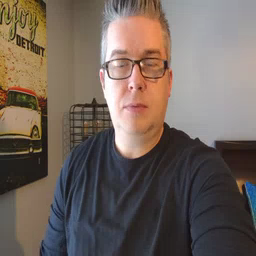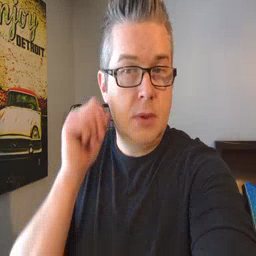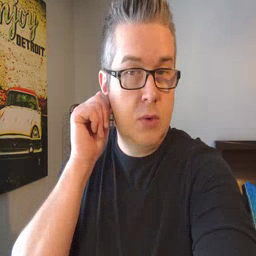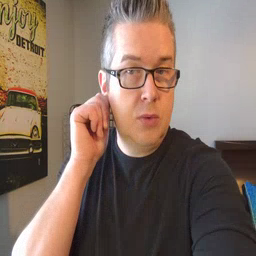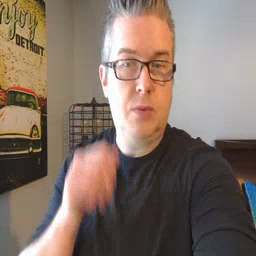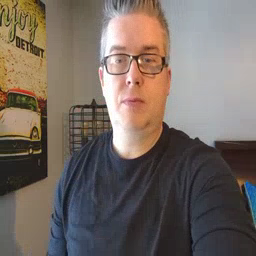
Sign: ear